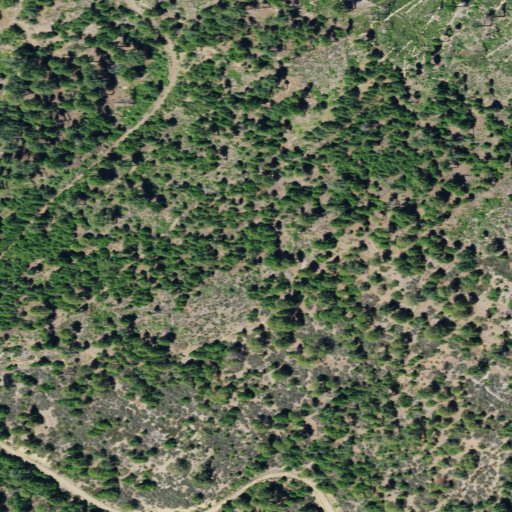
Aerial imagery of ridge(s) in California named French Ridge containing grassland, shrub, evergreen forest, open development, and low intensity development